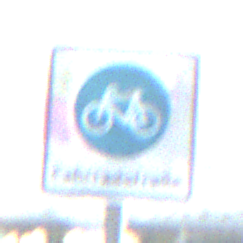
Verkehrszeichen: BeginnFahrradstrasse
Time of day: SunriseSunset
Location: Outdoor (Urban)
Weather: Clear
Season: NotSpecified
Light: Natural